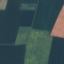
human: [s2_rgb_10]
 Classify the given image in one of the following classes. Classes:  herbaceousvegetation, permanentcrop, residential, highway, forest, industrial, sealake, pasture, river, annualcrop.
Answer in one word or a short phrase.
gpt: AnnualCrop